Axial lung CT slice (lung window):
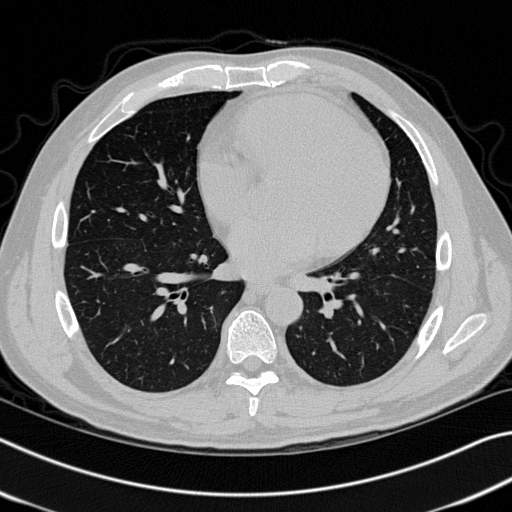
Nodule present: no